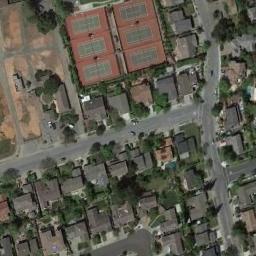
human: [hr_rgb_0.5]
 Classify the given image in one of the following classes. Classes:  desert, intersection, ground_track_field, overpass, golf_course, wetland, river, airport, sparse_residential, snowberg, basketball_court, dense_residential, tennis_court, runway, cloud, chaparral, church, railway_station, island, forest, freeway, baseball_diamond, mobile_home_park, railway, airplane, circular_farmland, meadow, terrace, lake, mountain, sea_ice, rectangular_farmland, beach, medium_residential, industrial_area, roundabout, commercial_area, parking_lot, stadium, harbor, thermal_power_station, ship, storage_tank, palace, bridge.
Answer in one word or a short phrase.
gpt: tennis_court